Aerial crown-view tile of a tropical tree (Barro Colorado Island, Panama), acquired 20250124:
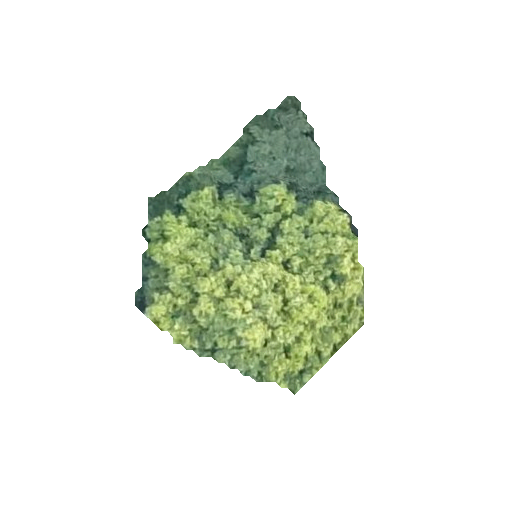
Species: Prioria copaifera
GBIF accepted scientific name: Prioria copaifera
Crown area: 65.104 m²